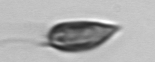
Label: Prorocentrum_triestinum